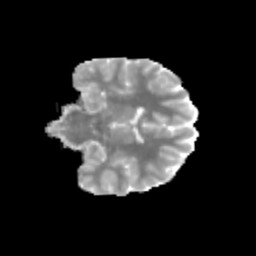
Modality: MD
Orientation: coronal
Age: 13
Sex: female
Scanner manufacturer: siemens
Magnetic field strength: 3 T
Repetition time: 3.8 s
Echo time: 0.07 s